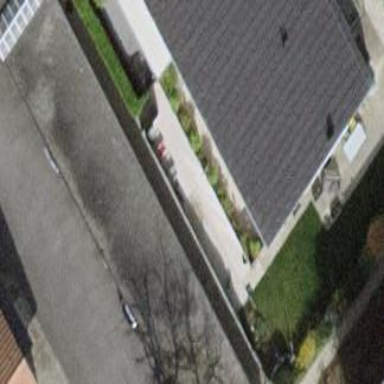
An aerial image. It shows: View of roof of building.